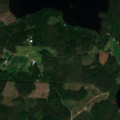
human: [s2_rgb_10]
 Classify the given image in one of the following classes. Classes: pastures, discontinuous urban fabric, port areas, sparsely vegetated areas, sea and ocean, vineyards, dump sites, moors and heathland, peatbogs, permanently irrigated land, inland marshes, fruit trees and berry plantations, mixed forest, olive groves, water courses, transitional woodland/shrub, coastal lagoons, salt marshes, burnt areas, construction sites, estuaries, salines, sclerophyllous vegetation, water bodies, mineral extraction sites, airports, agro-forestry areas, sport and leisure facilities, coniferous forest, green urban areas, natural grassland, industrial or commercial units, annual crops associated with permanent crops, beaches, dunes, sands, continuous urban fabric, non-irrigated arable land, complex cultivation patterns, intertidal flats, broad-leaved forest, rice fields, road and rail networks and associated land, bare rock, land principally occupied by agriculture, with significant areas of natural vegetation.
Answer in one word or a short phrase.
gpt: coniferous forest, mixed forest, water bodies